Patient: sex F, age 75
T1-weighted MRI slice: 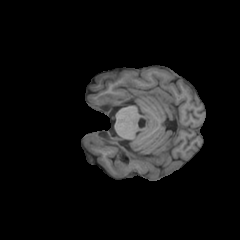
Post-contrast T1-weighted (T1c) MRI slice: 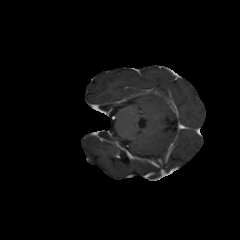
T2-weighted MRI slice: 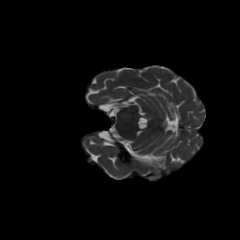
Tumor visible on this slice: no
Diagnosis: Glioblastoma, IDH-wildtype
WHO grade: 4